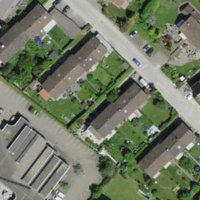
EUNIS habitat code: 54
Species observed at this site:
Macroglossum stellatarum
Osmia cornuta
Anthophora plumipes